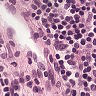
Metastatic tissue present: no